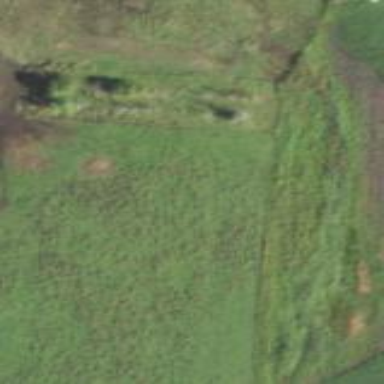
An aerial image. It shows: Pasture area used as meadow.